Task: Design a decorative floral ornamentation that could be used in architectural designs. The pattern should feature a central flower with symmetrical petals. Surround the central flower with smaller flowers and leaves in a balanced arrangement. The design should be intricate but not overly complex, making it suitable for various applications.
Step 122:
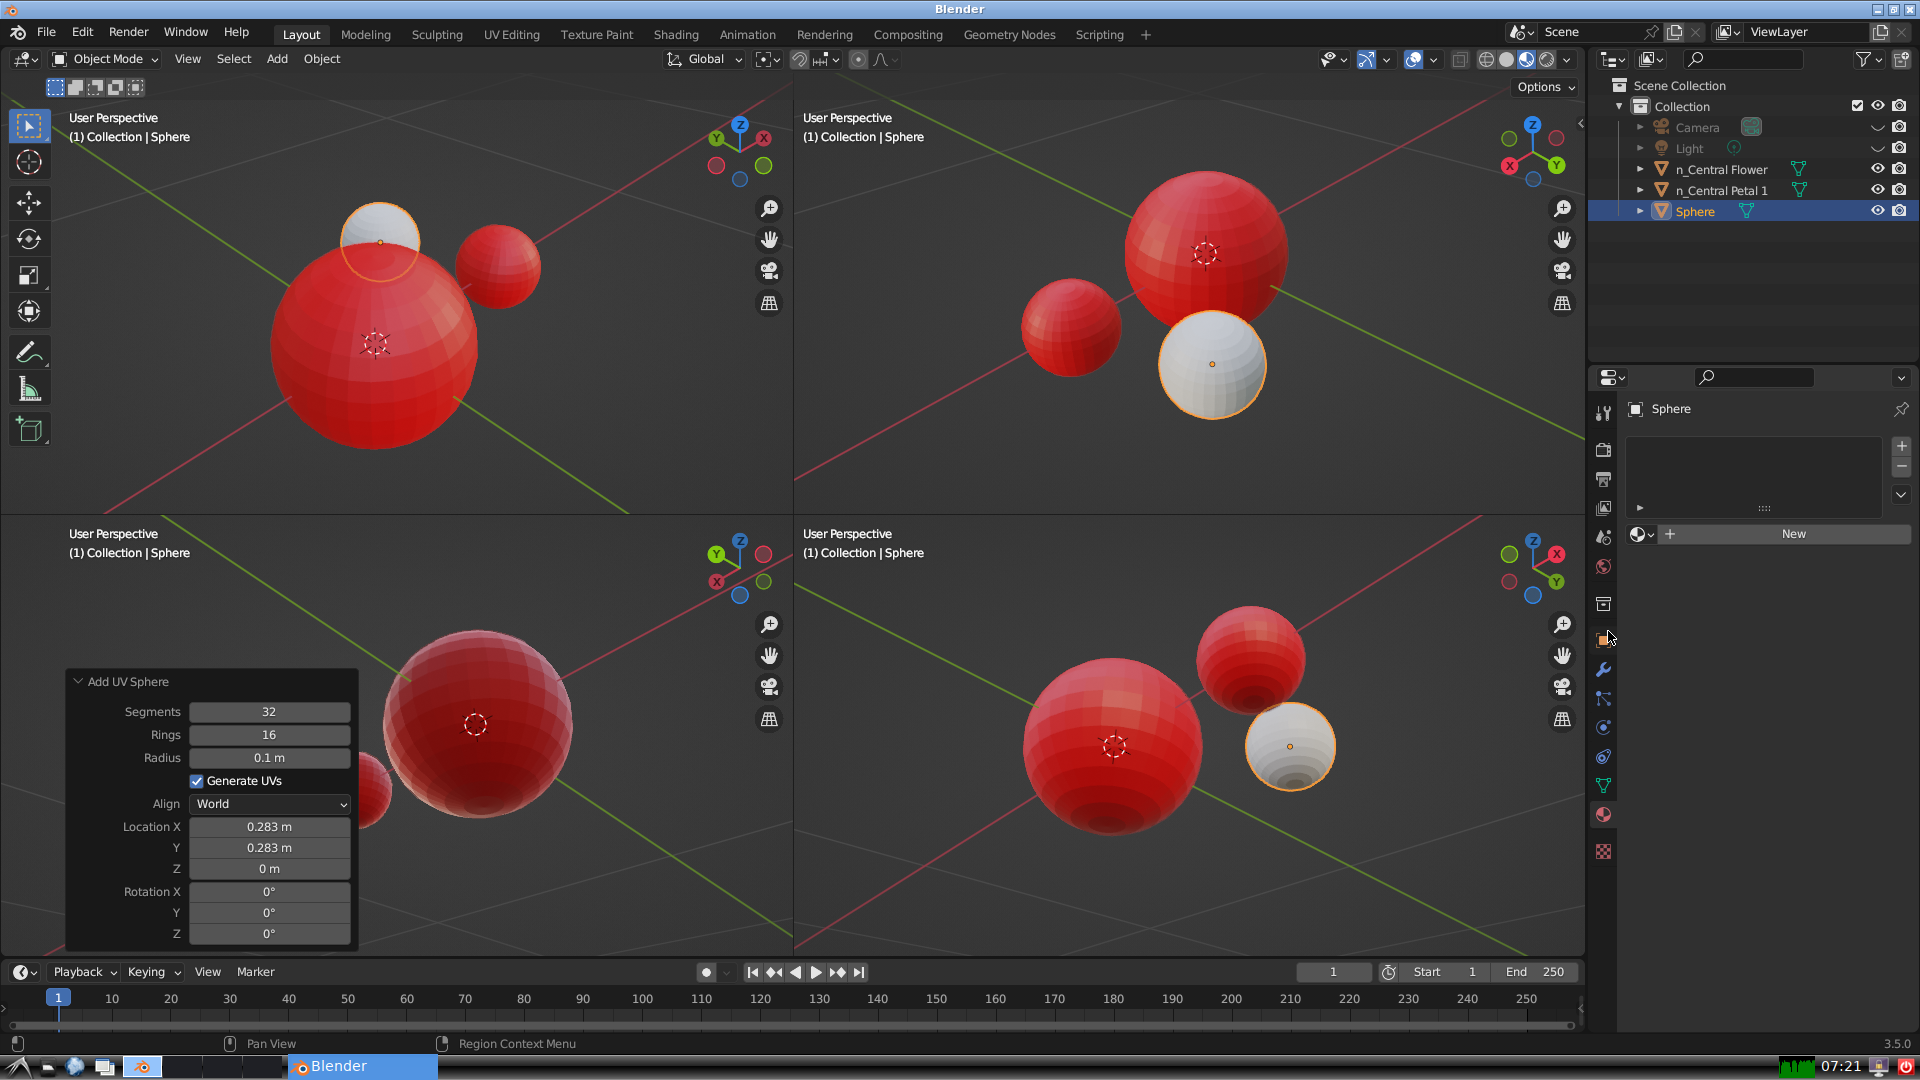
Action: click: no